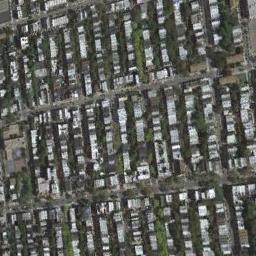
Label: dense_residential